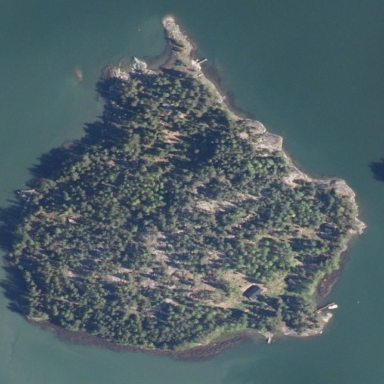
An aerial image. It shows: Island with natural coastline.